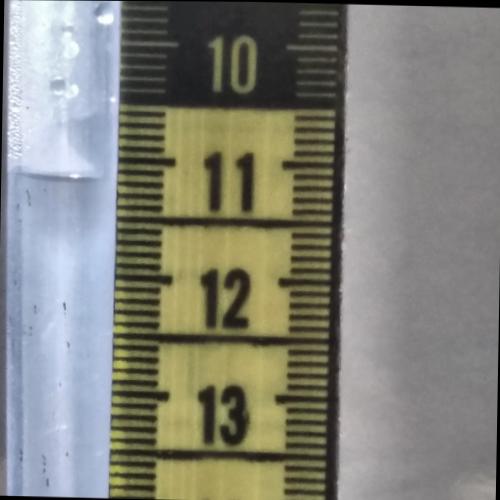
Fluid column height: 11.2 cm